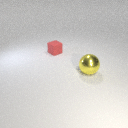
large yellow metal sphere to the right of small red rubber cube